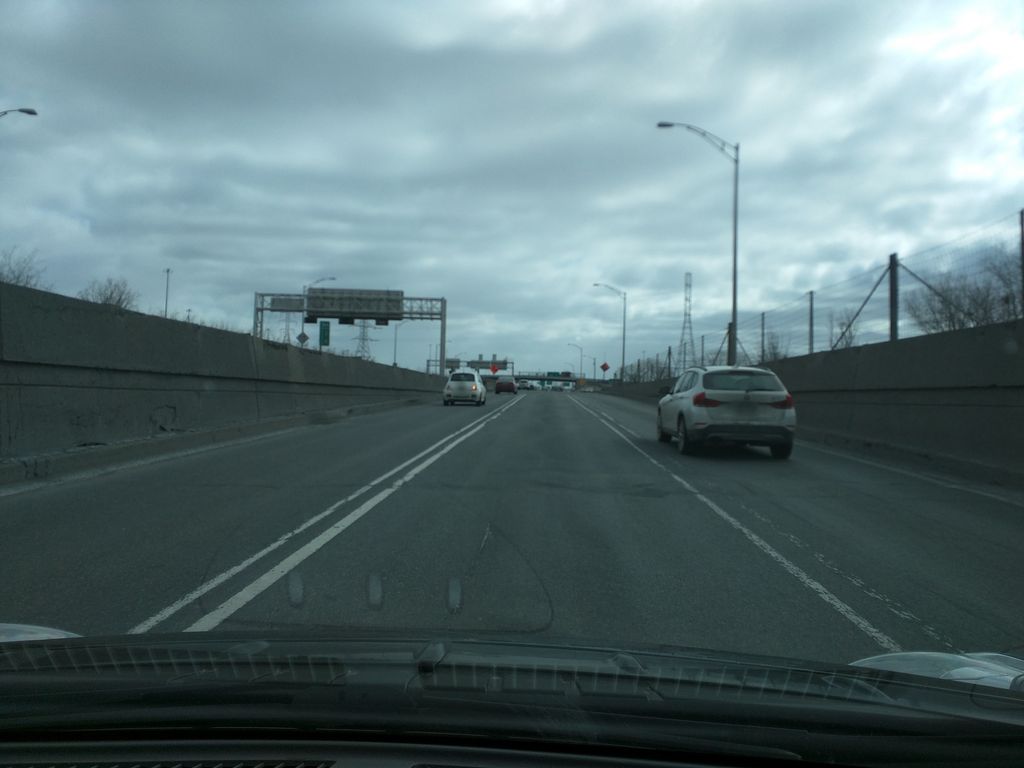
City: montreal